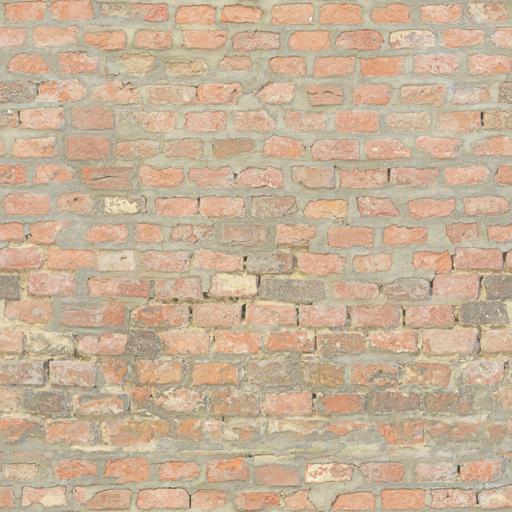
Tags: brick bricks old rustic sloppy wall